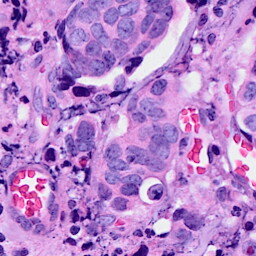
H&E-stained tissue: Breast